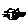
Label: cat